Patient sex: M
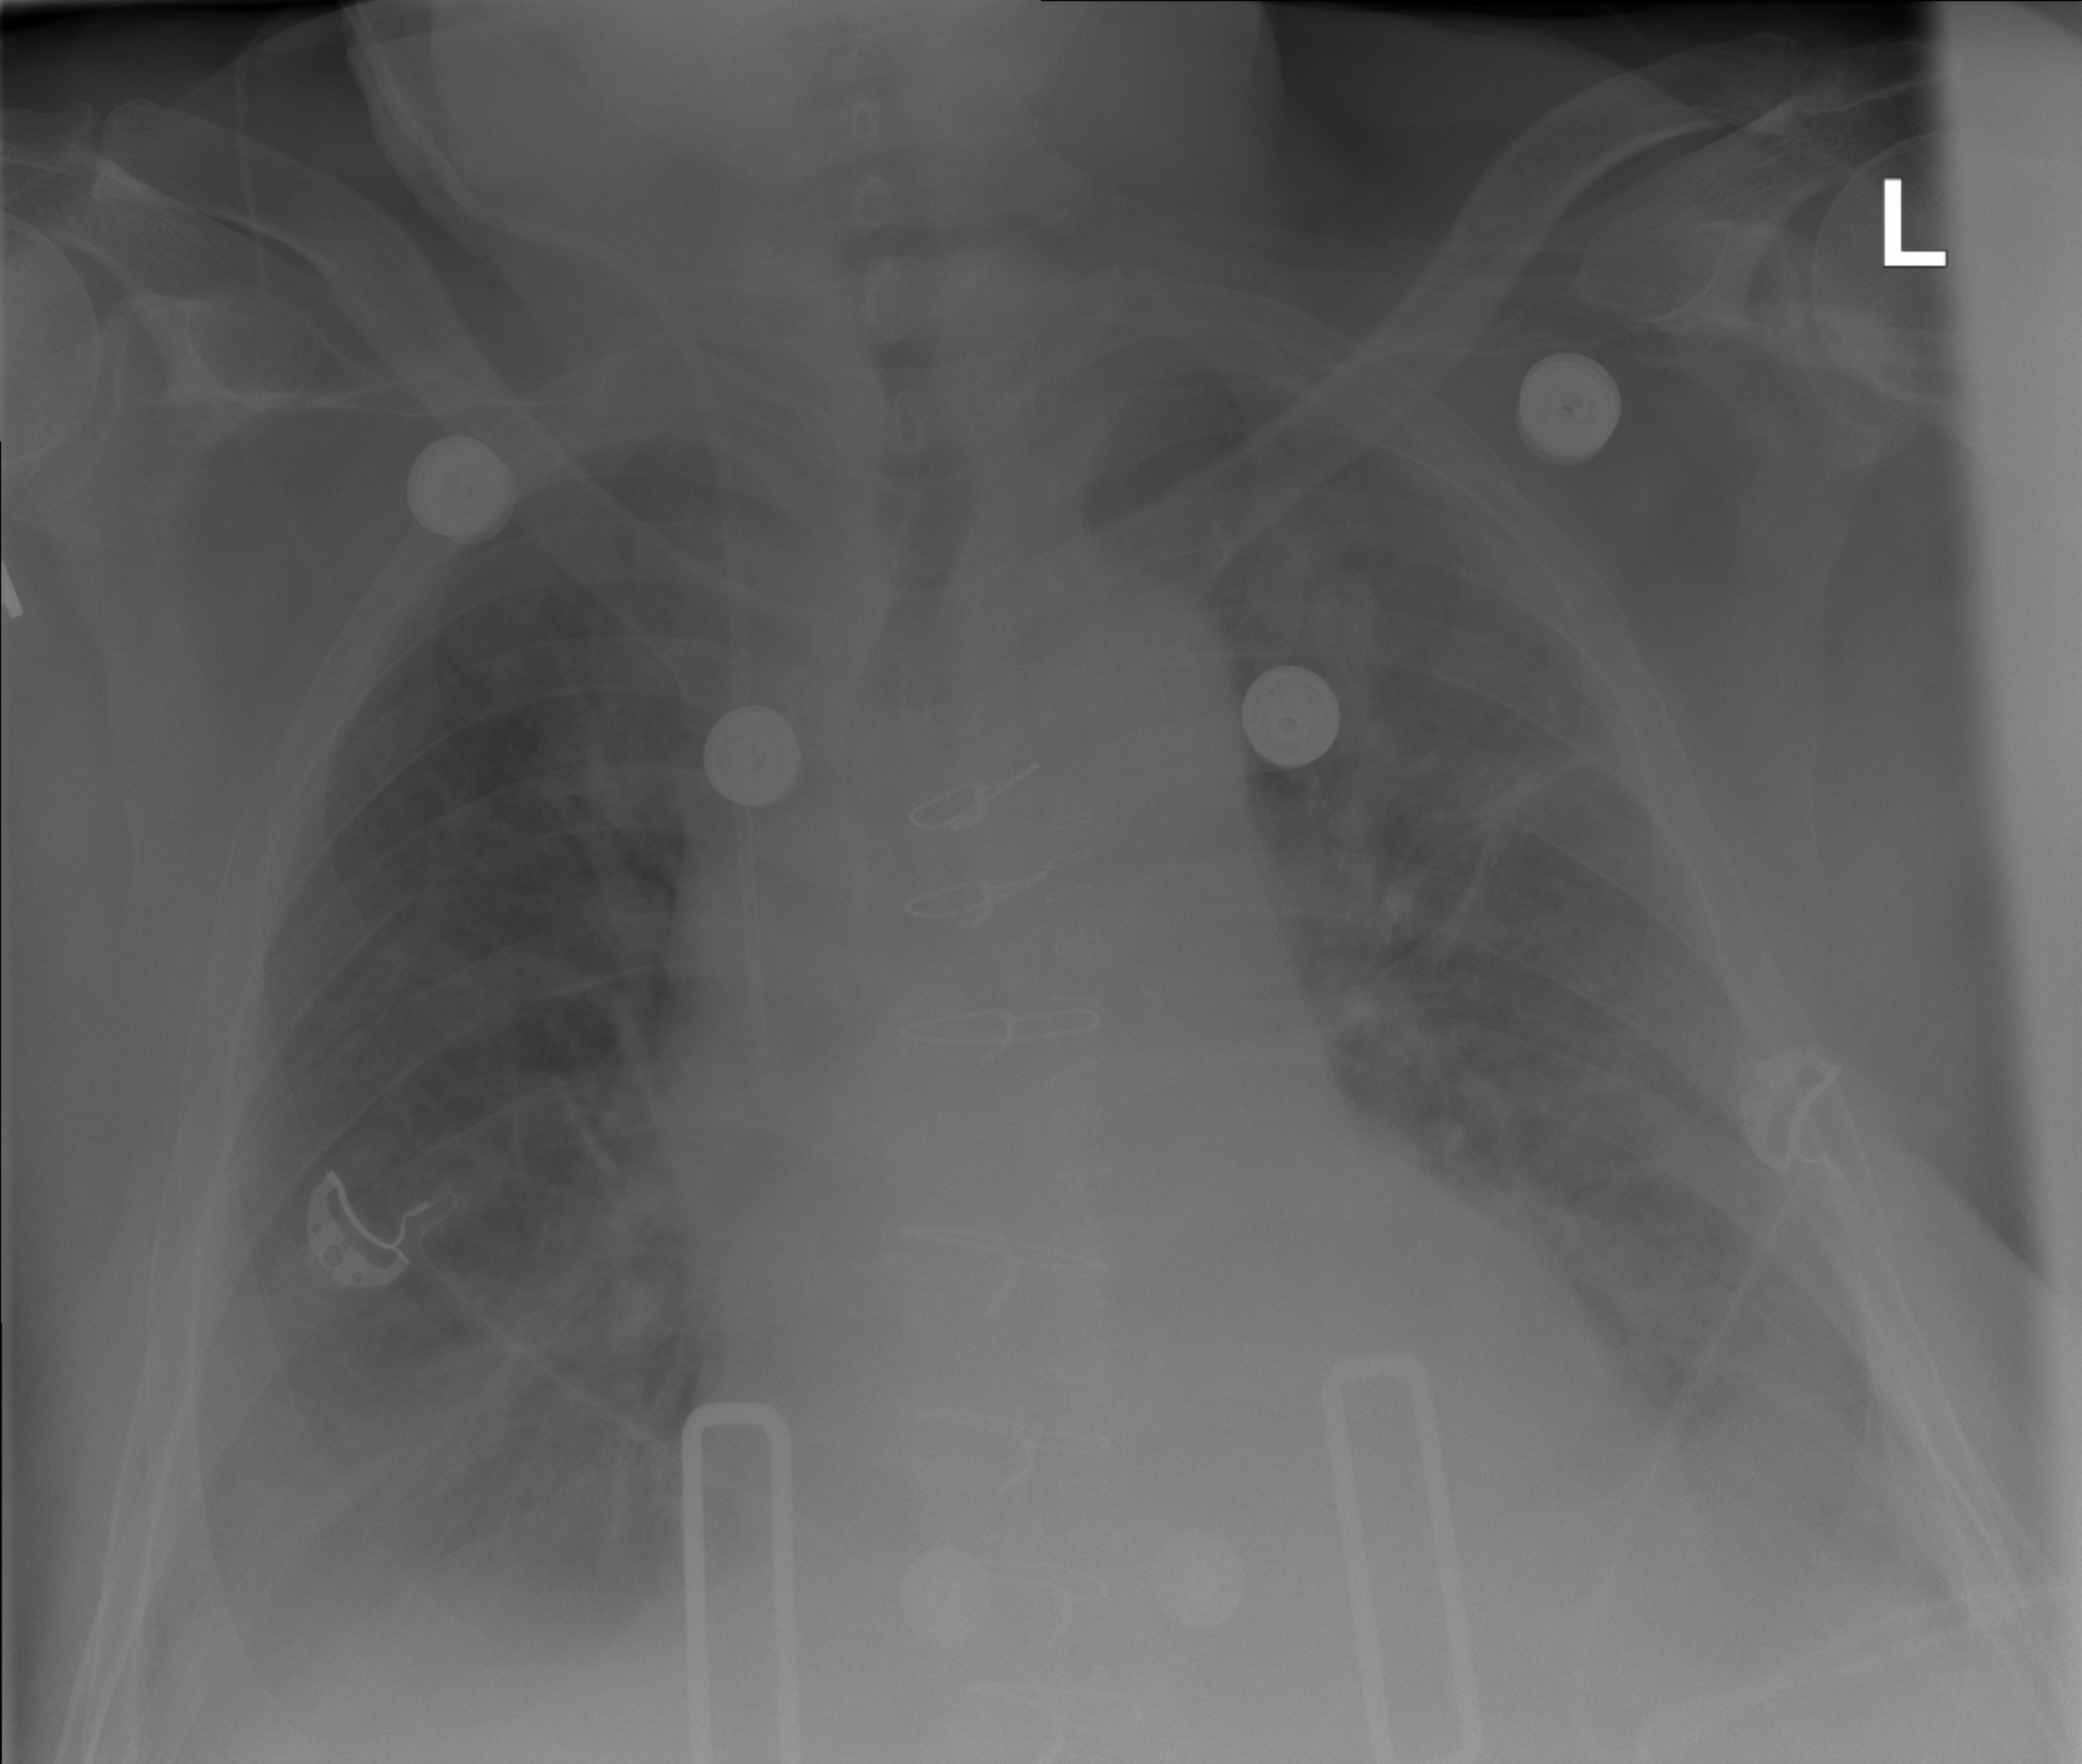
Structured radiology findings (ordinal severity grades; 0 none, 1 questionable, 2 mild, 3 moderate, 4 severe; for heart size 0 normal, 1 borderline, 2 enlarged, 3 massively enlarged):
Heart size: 1
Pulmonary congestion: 2
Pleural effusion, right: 2
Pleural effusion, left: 2
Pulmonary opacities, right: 0
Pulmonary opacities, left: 0
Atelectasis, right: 2
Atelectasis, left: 2